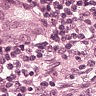
Metastatic tissue present: yes